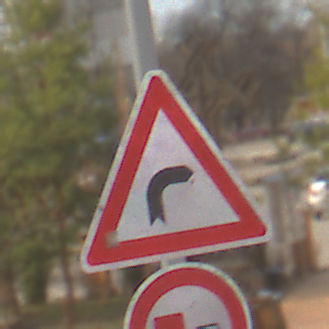
Verkehrszeichen: KurveRechts
Zusatzzeichen unten: UeberholverbotKraftfahrzeuge
Umgebung: Outdoor, Urban
Tageszeit: MorningAfternoon
Wetter: PartlyCloudy
Licht: Natural
Jahreszeit: NotSpecified
Kontrast: HighContrast